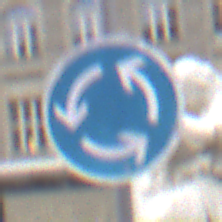
Verkehrszeichen: Kreisverkehr
Umgebung: Outdoor, Urban
Tageszeit: Midday
Wetter: Overcast
Licht: Natural
Jahreszeit: NotSpecified
Kontrast: LowContrast